Field crop: maize
Growth stage: 2
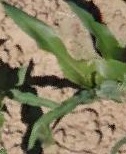
Species: maize